Question: '''
Query query = session.createQuery("from DeptLocations");
List<?> list = query.list();
DeptLocations dept = (DeptLocations)list.get(0);
'''
'''
org.hibernate.exception.SQLGrammarException: You have an error in your SQL syntax; check the manual that corresponds to your MySQL server version for the right syntax to use near '.dept_locations deptlocati0_' at line 1
'''
'''
Create Table Dept_Locations (
Locno NUMERIC(2),
Locname Varchar(10),
primary key (Locno)
);
'''
'''
<?xml version="1.0"?>
<!DOCTYPE hibernate-mapping PUBLIC "-//Hibernate/Hibernate Mapping DTD 3.0//EN"
"http://www.hibernate.org/dtd/hibernate-mapping-3.0.dtd">
<!-- Generated Oct 5, 2014 2:58:45 PM by Hibernate Tools 4.0.0 -->
<hibernate-mapping>
<class name="pojos.DeptLocations" table="dept_locations" catalog="qr">
<id name="locno" type="byte">
<column name="Locno" precision="2" scale="0" />
<generator class="assigned" />
</id>
<property name="locname" type="string">
<column name="Locname" length="10" />
</property>
<set name="depts" table="dept" inverse="true" lazy="true" fetch="select">
<key>
<column name="LOC" precision="2" scale="0" />
</key>
<one-to-many class="pojos.Dept" />
</set>
</class>
</hibernate-mapping>
'''
'''
package pojos;
import java.util.HashSet;
import java.util.Set;
/**
* DeptLocations generated by hbm2java
*/
public class DeptLocations implements java.io.Serializable {
private byte locno;
private String locname;
private Set depts = new HashSet(0);
public DeptLocations() {
}
public DeptLocations(byte locno) {
this.locno = locno;
}
public DeptLocations(byte locno, String locname, Set depts) {
this.locno = locno;
this.locname = locname;
this.depts = depts;
}
public byte getLocno() {
return this.locno;
}
public void setLocno(byte locno) {
this.locno = locno;
}
public String getLocname() {
return this.locname;
}
public void setLocname(String locname) {
this.locname = locname;
}
public Set getDepts() {
return this.depts;
}
public void setDepts(Set depts) {
this.depts = depts;
}
}
'''
'''
<?xml version="1.0" encoding="UTF-8"?>
<!DOCTYPE hibernate-configuration PUBLIC
"-//Hibernate/Hibernate Configuration DTD 3.0//EN"
"http://hibernate.sourceforge.net/hibernate-configuration-3.0.dtd">
<hibernate-configuration>
<session-factory>
<property name="hibernate.connection.driver_class">com.mysql.jdbc.Driver</property>
<property name="hibernate.connection.password">*****</property>
<property name="hibernate.connection.url">jdbc:mysql://localhost:3306/qr</property>
<property name="hibernate.connection.username">root</property>
<property name="hibernate.default_schema">qr</property>
<property name="hibernate.dialect">org.hibernate.dialect.MySQLDialect</property>
<mapping resource="/pojos/Dept.hbm.xml"/>
<mapping resource="/pojos/DeptLocations.hbm.xml"/>
<mapping resource="/pojos/Emp.hbm.xml"/>
</session-factory>
</hibernate-configuration>
'''
'''
<?xml version="1.0" encoding="UTF-8"?>
<!DOCTYPE hibernate-reverse-engineering PUBLIC "-//Hibernate/Hibernate Reverse Engineering DTD 3.0//EN" "http://hibernate.sourceforge.net/hibernate-reverse-engineering-3.0.dtd" >
<hibernate-reverse-engineering>
<table-filter match-catalog="qr" match-name="dept"/>
<table-filter match-catalog="qr" match-name="dept_locations"/>
<table-filter match-catalog="qr" match-name="emp"/>
</hibernate-reverse-engineering>
'''

I am receiving
'''
org.hibernate.exception.SQLGrammarException: You have an error in your SQL syntax; check the manual that corresponds to your MySQL server version for the right syntax to use near '.dept_locations deptlocati0_' at line 1
at org.hibernate.exception.internal.SQLExceptionTypeDelegate.convert(SQLExceptionTypeDelegate.java:82)
at org.hibernate.exception.internal.StandardSQLExceptionConverter.convert(StandardSQLExceptionConverter.java:47)
at org.hibernate.engine.jdbc.spi.SqlExceptionHelper.convert(SqlExceptionHelper.java:125)
at org.hibernate.engine.jdbc.spi.SqlExceptionHelper.convert(SqlExceptionHelper.java:110)
at org.hibernate.engine.jdbc.internal.proxy.AbstractStatementProxyHandler.continueInvocation(AbstractStatementProxyHandler.java:129)
at org.hibernate.engine.jdbc.internal.proxy.AbstractProxyHandler.invoke(AbstractProxyHandler.java:81)
at $Proxy15.executeQuery(Unknown Source)
at org.hibernate.loader.Loader.getResultSet(Loader.java:1978)
at org.hibernate.loader.Loader.doQuery(Loader.java:829)
at org.hibernate.loader.Loader.doQueryAndInitializeNonLazyCollections(Loader.java:289)
at org.hibernate.loader.Loader.doList(Loader.java:2463)
at org.hibernate.loader.Loader.doList(Loader.java:2449)
at org.hibernate.loader.Loader.listIgnoreQueryCache(Loader.java:2279)
at org.hibernate.loader.Loader.list(Loader.java:2274)
at org.hibernate.loader.hql.QueryLoader.list(QueryLoader.java:470)
at org.hibernate.hql.internal.ast.QueryTranslatorImpl.list(QueryTranslatorImpl.java:355)
at org.hibernate.engine.query.spi.HQLQueryPlan.performList(HQLQueryPlan.java:196)
at org.hibernate.internal.SessionImpl.list(SessionImpl.java:1115)
at org.hibernate.internal.QueryImpl.list(QueryImpl.java:101)
at Controller.location(Controller.java:84)
at Controller.doGet(Controller.java:34)
at javax.servlet.http.HttpServlet.service(HttpServlet.java:621)
at javax.servlet.http.HttpServlet.service(HttpServlet.java:728)
at org.apache.catalina.core.ApplicationFilterChain.internalDoFilter(ApplicationFilterChain.java:305)
at org.apache.catalina.core.ApplicationFilterChain.doFilter(ApplicationFilterChain.java:210)
at org.apache.tomcat.websocket.server.WsFilter.doFilter(WsFilter.java:51)
at org.apache.catalina.core.ApplicationFilterChain.internalDoFilter(ApplicationFilterChain.java:243)
at org.apache.catalina.core.ApplicationFilterChain.doFilter(ApplicationFilterChain.java:210)
at org.apache.catalina.core.StandardWrapperValve.invoke(StandardWrapperValve.java:222)
at org.apache.catalina.core.StandardContextValve.invoke(StandardContextValve.java:123)
at org.apache.catalina.authenticator.AuthenticatorBase.invoke(AuthenticatorBase.java:502)
at org.apache.catalina.core.StandardHostValve.invoke(StandardHostValve.java:171)
at org.apache.catalina.valves.ErrorReportValve.invoke(ErrorReportValve.java:100)
at org.apache.catalina.valves.AccessLogValve.invoke(AccessLogValve.java:953)
at org.apache.catalina.core.StandardEngineValve.invoke(StandardEngineValve.java:118)
at org.apache.catalina.connector.CoyoteAdapter.service(CoyoteAdapter.java:408)
at org.apache.coyote.http11.AbstractHttp11Processor.process(AbstractHttp11Processor.java:1041)
at org.apache.coyote.AbstractProtocol$AbstractConnectionHandler.process(AbstractProtocol.java:603)
at org.apache.tomcat.util.net.JIoEndpoint$SocketProcessor.run(JIoEndpoint.java:310)
at java.util.concurrent.ThreadPoolExecutor.runWorker(ThreadPoolExecutor.java:1110)
at java.util.concurrent.ThreadPoolExecutor$Worker.run(ThreadPoolExecutor.java:603)
at java.lang.Thread.run(Thread.java:722)
Caused by: com.mysql.jdbc.exceptions.jdbc4.MySQLSyntaxErrorException: You have an error in your SQL syntax; check the manual that corresponds to your MySQL server version for the right syntax to use near '.dept_locations deptlocati0_' at line 1
at sun.reflect.NativeConstructorAccessorImpl.newInstance0(Native Method)
at sun.reflect.NativeConstructorAccessorImpl.newInstance(NativeConstructorAccessorImpl.java:57)
at sun.reflect.DelegatingConstructorAccessorImpl.newInstance(DelegatingConstructorAccessorImpl.java:45)
at java.lang.reflect.Constructor.newInstance(Constructor.java:525)
at com.mysql.jdbc.Util.handleNewInstance(Util.java:406)
at com.mysql.jdbc.Util.getInstance(Util.java:381)
at com.mysql.jdbc.SQLError.createSQLException(SQLError.java:1030)
at com.mysql.jdbc.SQLError.createSQLException(SQLError.java:956)
at com.mysql.jdbc.MysqlIO.checkErrorPacket(MysqlIO.java:3558)
at com.mysql.jdbc.MysqlIO.checkErrorPacket(MysqlIO.java:3490)
at com.mysql.jdbc.MysqlIO.sendCommand(MysqlIO.java:1959)
at com.mysql.jdbc.MysqlIO.sqlQueryDirect(MysqlIO.java:2109)
at com.mysql.jdbc.ConnectionImpl.execSQL(ConnectionImpl.java:2648)
at com.mysql.jdbc.PreparedStatement.executeInternal(PreparedStatement.java:2077)
at com.mysql.jdbc.PreparedStatement.executeQuery(PreparedStatement.java:2228)
at sun.reflect.NativeMethodAccessorImpl.invoke0(Native Method)
at sun.reflect.NativeMethodAccessorImpl.invoke(NativeMethodAccessorImpl.java:57)
at sun.reflect.DelegatingMethodAccessorImpl.invoke(DelegatingMethodAccessorImpl.java:43)
at java.lang.reflect.Method.invoke(Method.java:601)
at org.hibernate.engine.jdbc.internal.proxy.AbstractStatementProxyHandler.continueInvocation(AbstractStatementProxyHandler.java:122)
... 37 more
'''
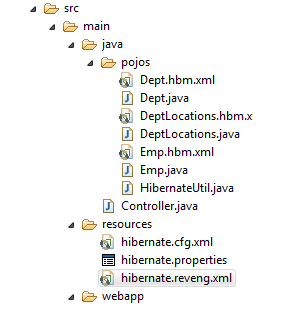
Answer: The hibernate.default_schema setting is causing the problem. It seems it should not be used when catalog attribute of class element is in use.